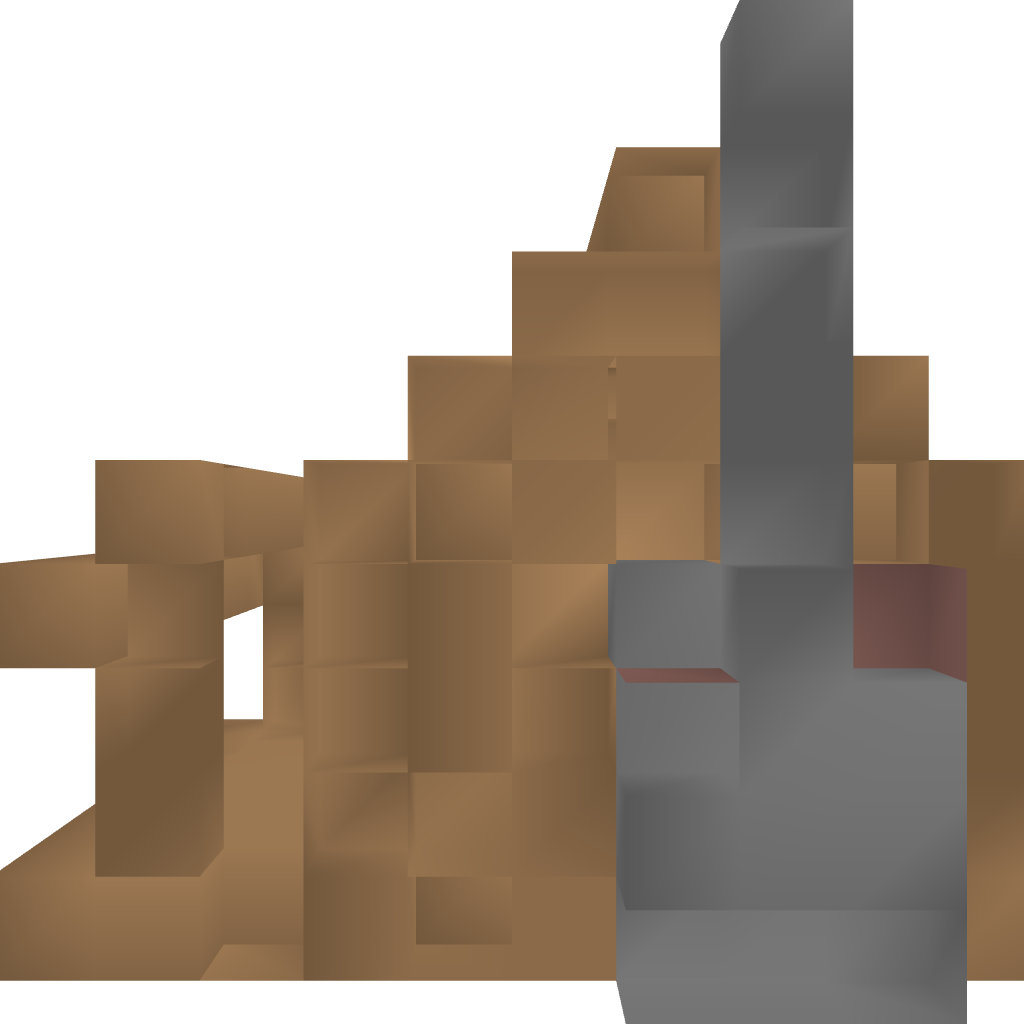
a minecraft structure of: Hardware Store bad low quality